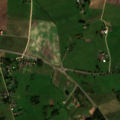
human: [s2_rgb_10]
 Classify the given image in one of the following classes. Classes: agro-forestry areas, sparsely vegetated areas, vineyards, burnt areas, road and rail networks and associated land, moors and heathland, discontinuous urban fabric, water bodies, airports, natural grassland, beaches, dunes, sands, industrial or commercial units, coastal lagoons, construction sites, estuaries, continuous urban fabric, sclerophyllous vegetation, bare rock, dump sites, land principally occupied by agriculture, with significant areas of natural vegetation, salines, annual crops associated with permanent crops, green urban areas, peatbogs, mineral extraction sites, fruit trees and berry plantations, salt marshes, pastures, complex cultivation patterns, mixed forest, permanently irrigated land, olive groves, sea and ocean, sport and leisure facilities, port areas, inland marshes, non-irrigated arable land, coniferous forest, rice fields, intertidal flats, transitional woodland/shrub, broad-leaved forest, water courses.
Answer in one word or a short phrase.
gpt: non-irrigated arable land, pastures, complex cultivation patterns